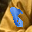
Label: 8